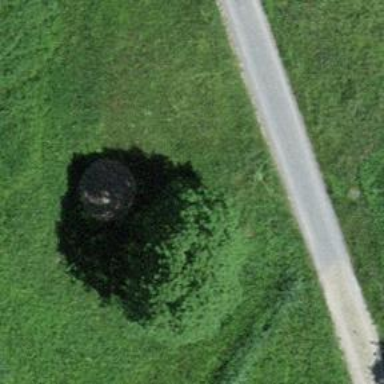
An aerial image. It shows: Deciduous broadleaved tree.